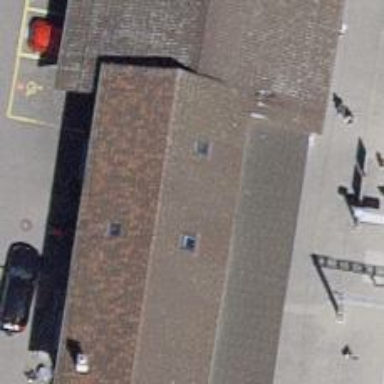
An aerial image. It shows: Building with ridge on the roof.